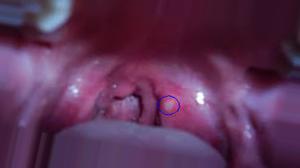
Condition: Mouth Ulcer